Question: I would like to create a UIViewController with various options, each can be enabled/disabled with a UISwitch.
I'm using Xcode 5 and iOS 7 deployment target.
The UITableView contains static cells. The interface is created in a storyboard.
When I'm adding a UISwitch to a cell (to it's 'contentView') I get this error:
'''
Exception while running ibtool: *** setObjectForKey: object cannot be nil (key: objectID)
'''
Isn't it possible to add a UISwitch to a static UITableViewCell?
When removing the UISwitch the error disappears.

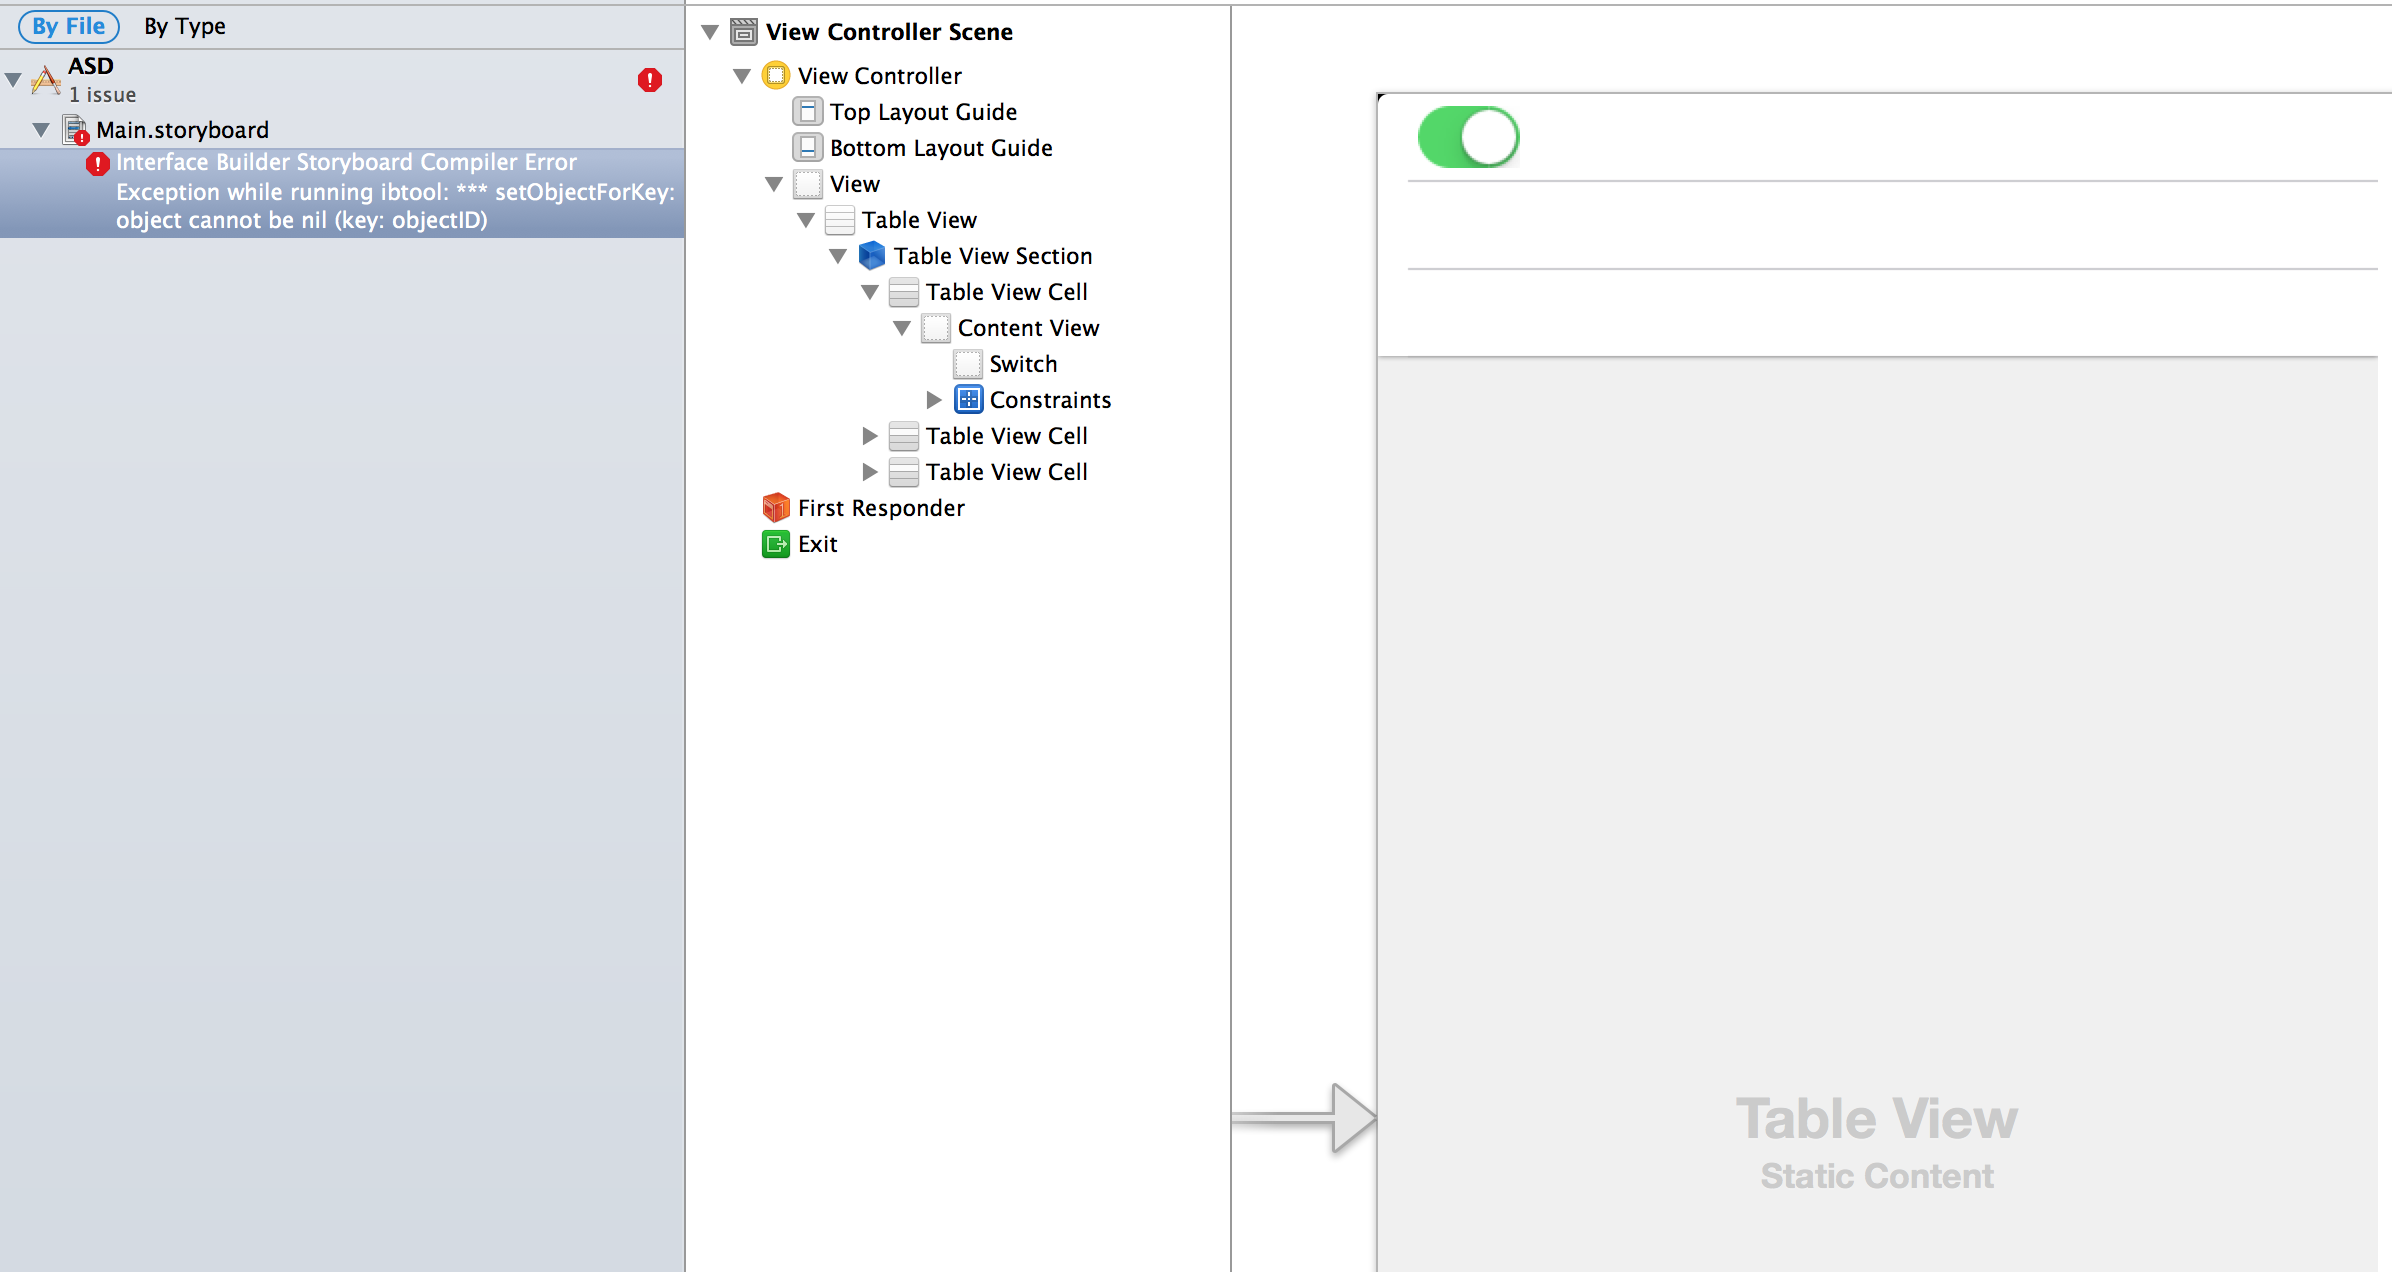
Answer: I have the exact problem today and I couldn't figure out what is causing my problem because I have added too many items on my view controller. Now I know it is the UISwitch.
But I have resolved the problem, nonetheless.
I disabled the "Accessibility" option and the build was successful.

But How come the "Accessibility" option becomes an issue of Object Id remains unclear.